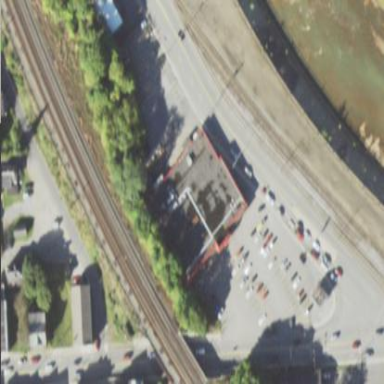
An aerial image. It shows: Supermarket located in building.